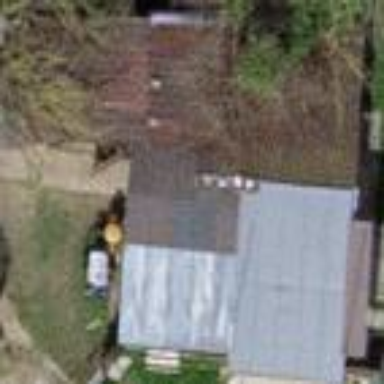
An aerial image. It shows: Shed.